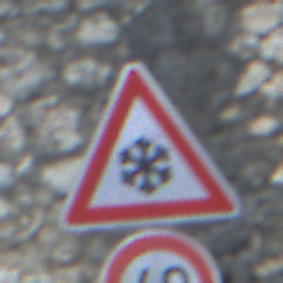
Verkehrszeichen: SchneeOderEisglaette
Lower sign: Geschwindigkeit60
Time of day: MorningAfternoon
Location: Outdoor (Suburban)
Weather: PartlyCloudy
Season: NotSpecified
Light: Natural